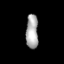
Tissue: lung
Cell type: Endothelial cells
Senescence score: 0.752
Nuclear area (px): 415
Mean DAPI intensity: 167.935